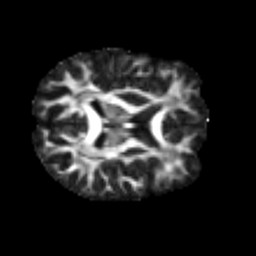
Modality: FA
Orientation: axial
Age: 20
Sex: female
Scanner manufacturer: siemens
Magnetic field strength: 3 T
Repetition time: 2.3 s
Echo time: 0.085 s